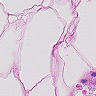
Metastatic tissue present: no